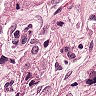
Metastatic tissue present: yes